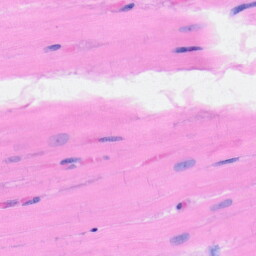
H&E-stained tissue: Heart